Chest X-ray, PA view. Patient: 55 years old, sex F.
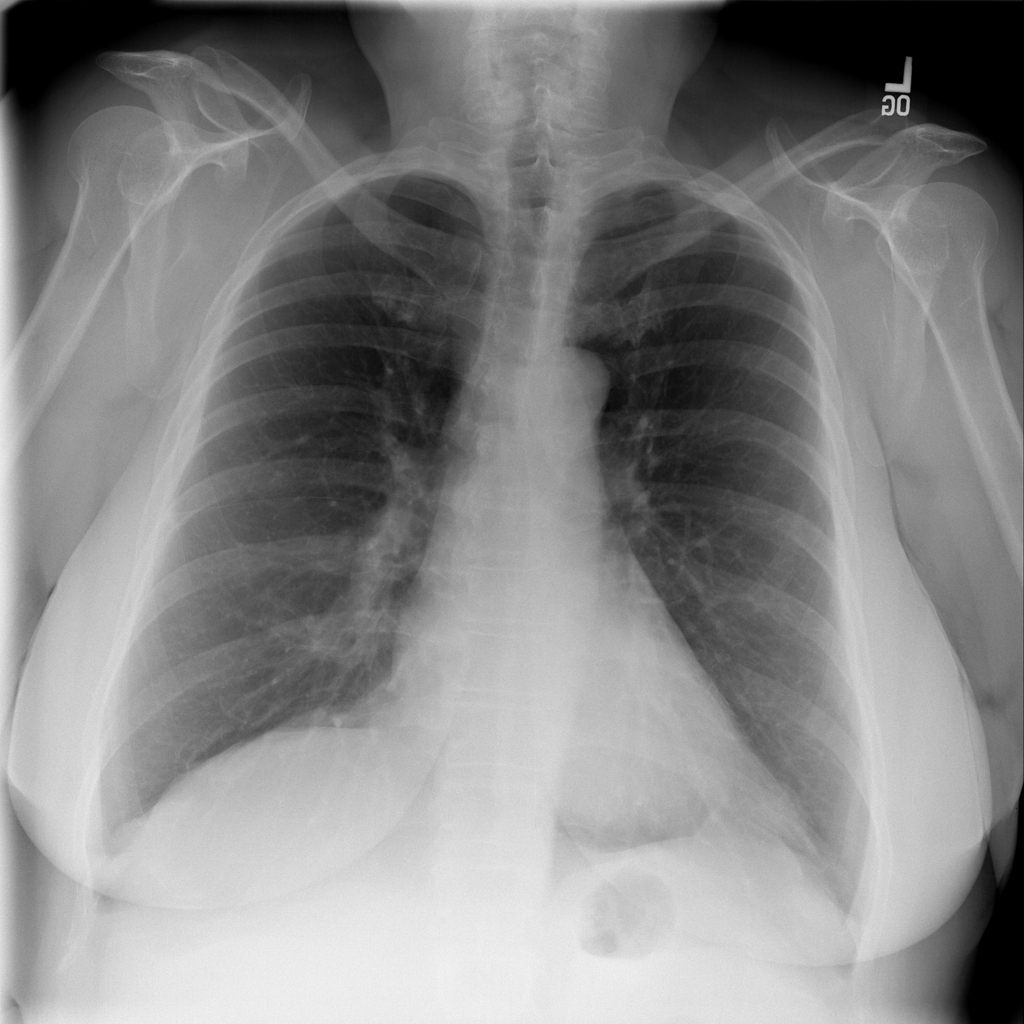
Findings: No Finding